Question: I'm trying to present a MFMessageComposeViewController modally.
'''
MFMessageComposeViewController *controller =[[MFMessageComposeViewController alloc] init];
if([MFMessageComposeViewController canSendText])
{
controller.body = @"Welcome to my app!";
controller.recipients = [NSArray arrayWithObjects:@"99999999", nil];
controller.messageComposeDelegate = self;
[self presentViewController:controller
animated:TRUE
completion:nil];
}
'''
The navigation bar of the MFMessageComposeViewController appears transparent.
The controller is appearing like this:

Any ideas how to fix this?
Thanks,
Daniel
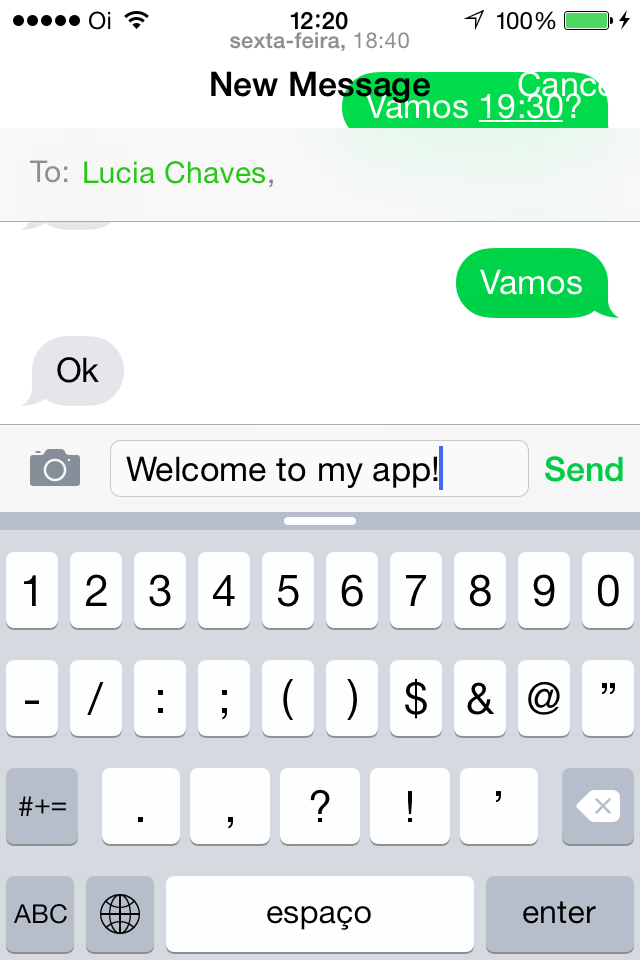
Answer: You've made changes to the navigation bar using the appearance proxy. Either revert those changes, or override them directly on 'MFMessageComposeViewController''s navigation bar.